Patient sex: M
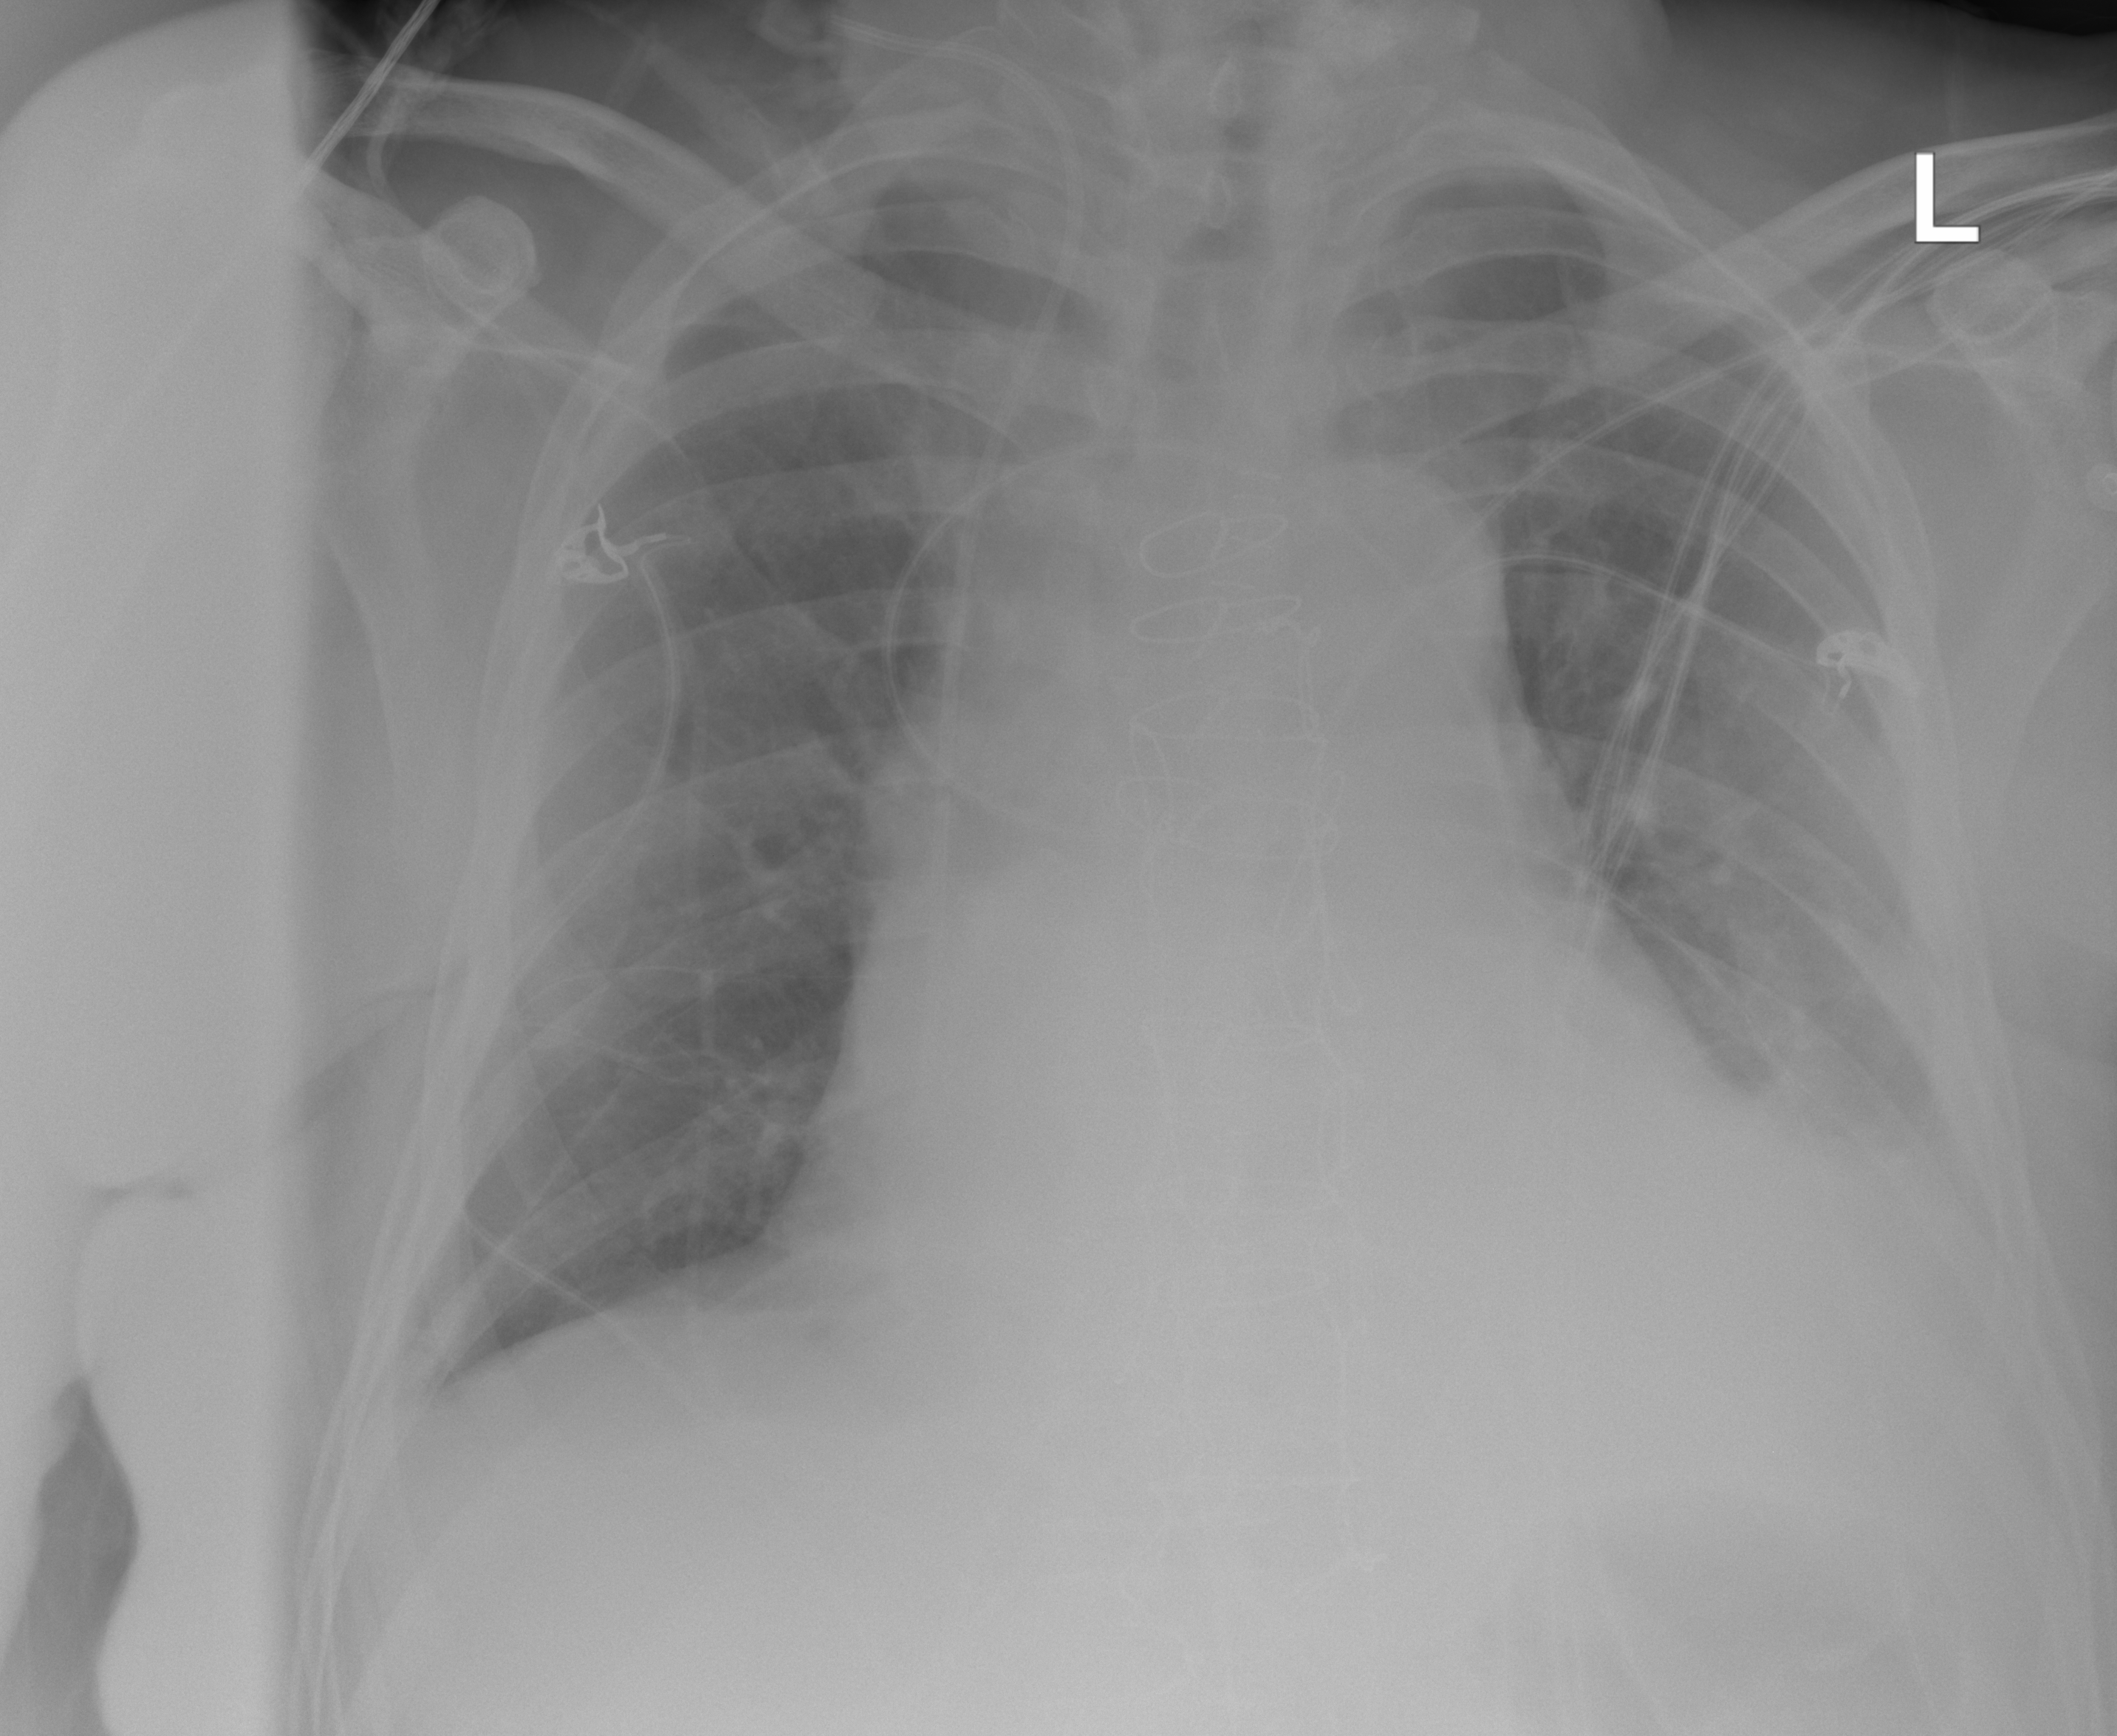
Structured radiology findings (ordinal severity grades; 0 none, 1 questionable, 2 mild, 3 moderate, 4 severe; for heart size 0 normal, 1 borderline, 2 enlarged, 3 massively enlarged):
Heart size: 2
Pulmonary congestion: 0
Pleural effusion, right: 1
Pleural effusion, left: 2
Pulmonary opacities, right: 0
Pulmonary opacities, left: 0
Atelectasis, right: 0
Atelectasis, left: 2